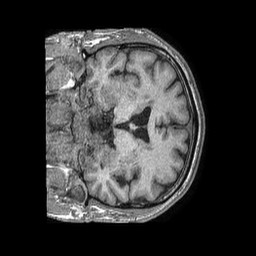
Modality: T1w
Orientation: coronal
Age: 63
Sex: male
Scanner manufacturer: philips
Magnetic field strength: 1.5 T
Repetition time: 0.007509 s
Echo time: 0.003422 s